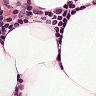
Metastatic tissue present: no